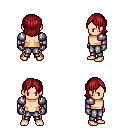
a pixel art fantasy rpg character, male body template, human, light skin, steel arm armor, metal pants, brunette long bangs hairstyle, metal gloves, four views (front, back, left, right), 2x2 character sprite sheet, small pixel art, hard edges, no anti-aliasing